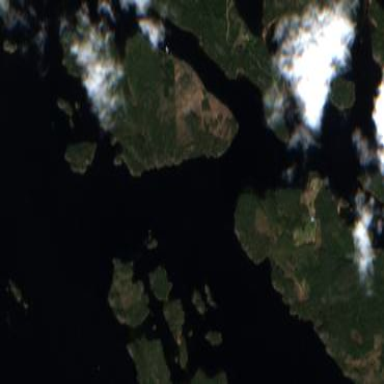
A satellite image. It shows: Island.